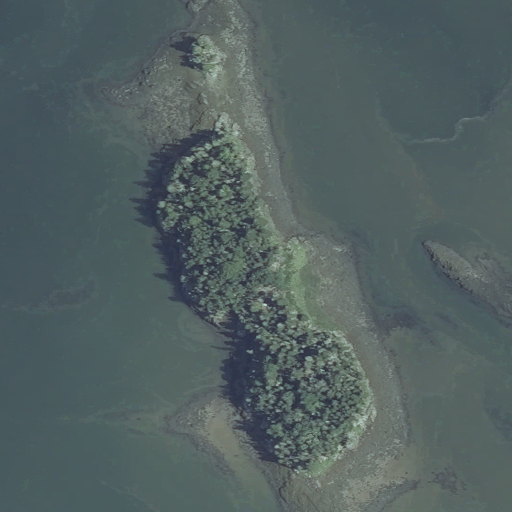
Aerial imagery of island in Maine named Gooseberry Island containing open water, herbaceous wetlands, and woody wetlands